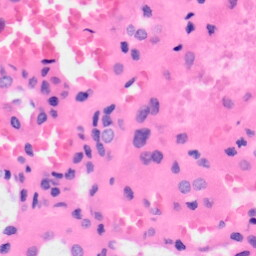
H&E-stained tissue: Kidney